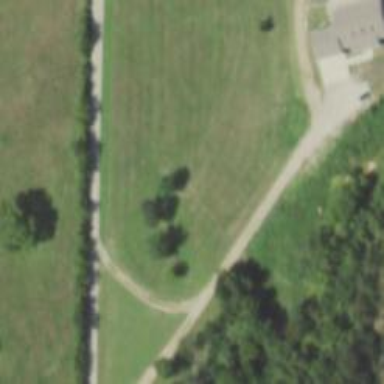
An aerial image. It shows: Driveway leading to service road.